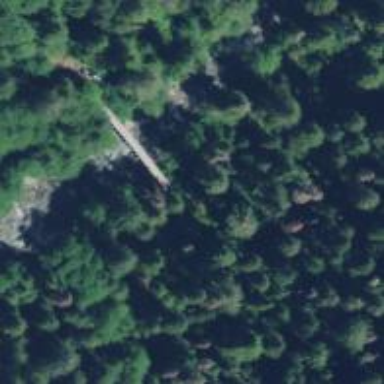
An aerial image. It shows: Path crossing bridge with beam structure.